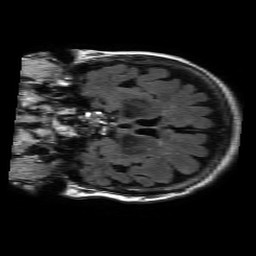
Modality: FLAIR
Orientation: coronal
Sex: female
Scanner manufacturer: philips
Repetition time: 11 s
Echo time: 0.125 s